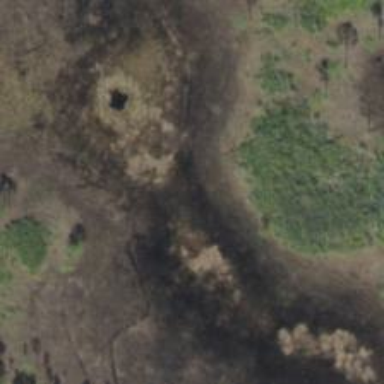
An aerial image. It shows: Marshy wetland area.